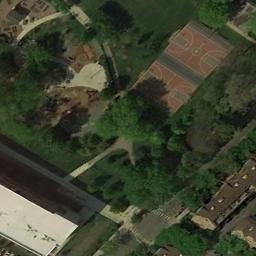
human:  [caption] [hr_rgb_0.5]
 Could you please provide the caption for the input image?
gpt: There are two basketball courts covered with trees and grass .

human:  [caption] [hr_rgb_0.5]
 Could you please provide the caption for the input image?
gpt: There are two basketball courts and other facilities on the lawn,With many trees and buildings nearby .

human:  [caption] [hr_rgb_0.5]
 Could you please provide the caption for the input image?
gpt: There are two basketball courts on the upper right .

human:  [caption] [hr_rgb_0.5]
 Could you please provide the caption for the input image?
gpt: Two basketball courts on the lawn with some trees and some buildings beside .

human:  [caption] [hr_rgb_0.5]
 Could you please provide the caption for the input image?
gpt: Many trees are near two basketball courts .